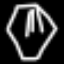
Label: diamond